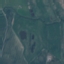
Land use / land cover class: Pasture